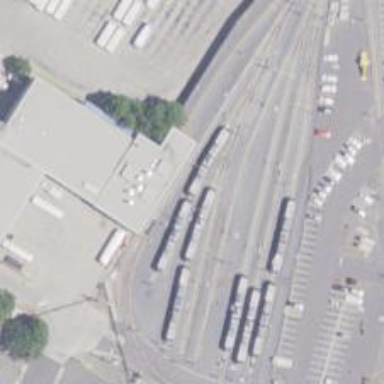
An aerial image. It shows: Light rail yard with electrified contact lines.